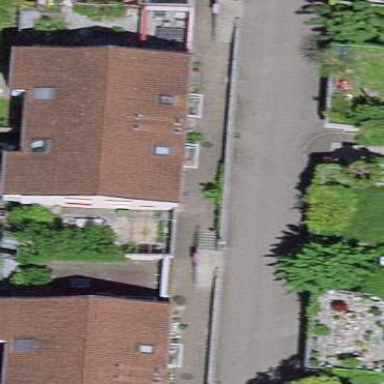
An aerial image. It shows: Simple house.